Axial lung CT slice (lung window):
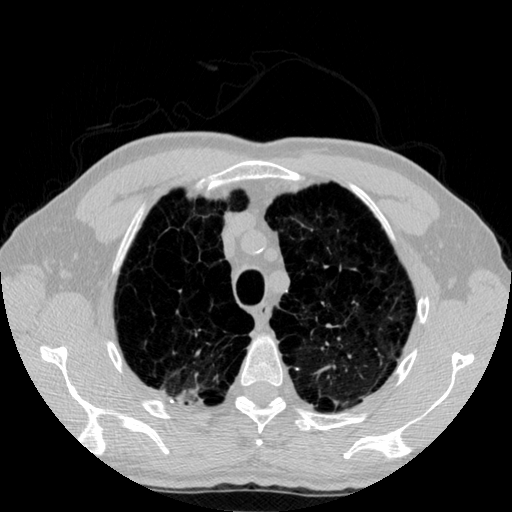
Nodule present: no